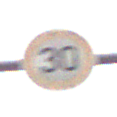
Verkehrszeichen: Geschwindigkeit30
Umgebung: Outdoor, Nature
Tageszeit: MorningAfternoon
Wetter: Overcast
Licht: Natural
Jahreszeit: NotSpecified
Kontrast: LowContrast